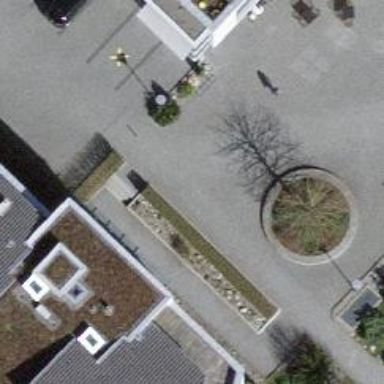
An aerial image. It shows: Bollard.